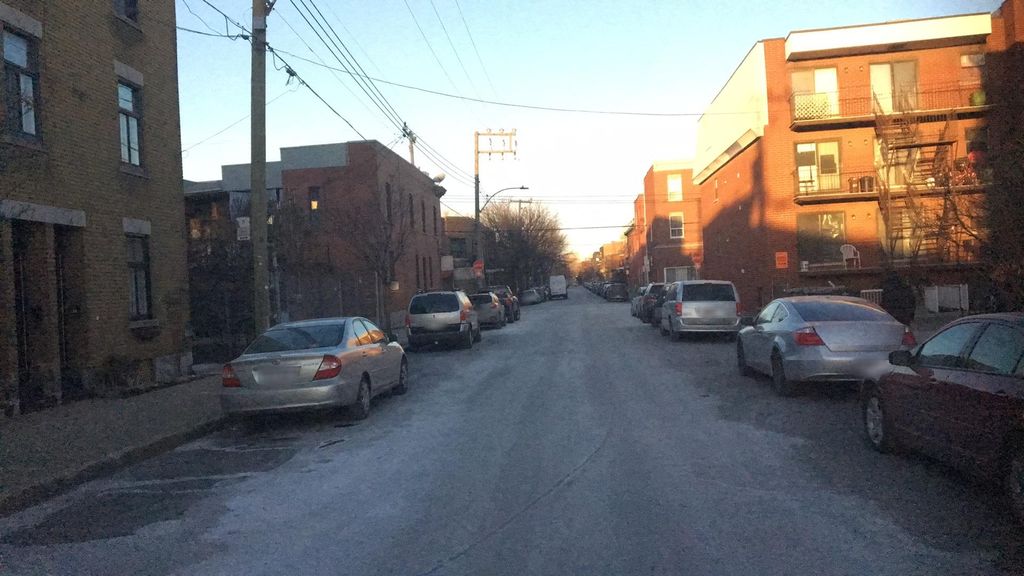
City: montreal